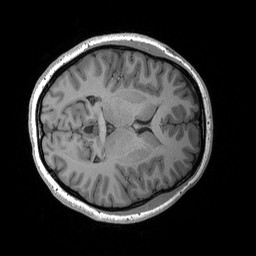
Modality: T1w
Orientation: axial
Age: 26